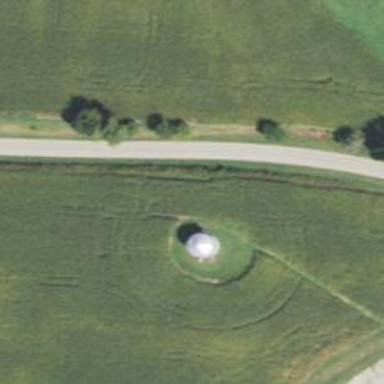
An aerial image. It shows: Silo.